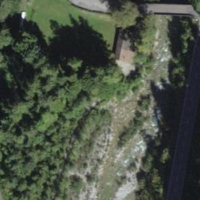
EUNIS habitat code: 15
Species observed at this site:
Hippocrepis emerus